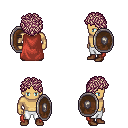
a pixel art fantasy rpg character, male body template, human, tanned skin, maroon cape, white pants, white blonde curly afro hairstyle, brown shoes, shield, four views (front, back, left, right), 2x2 character sprite sheet, small pixel art, hard edges, no anti-aliasing